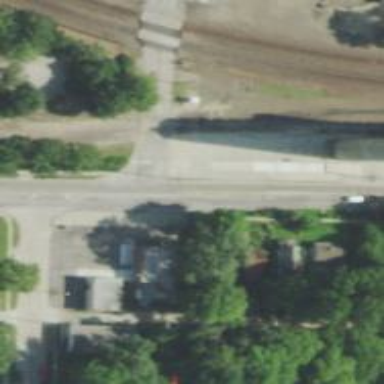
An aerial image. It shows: Level crossing along the railway.